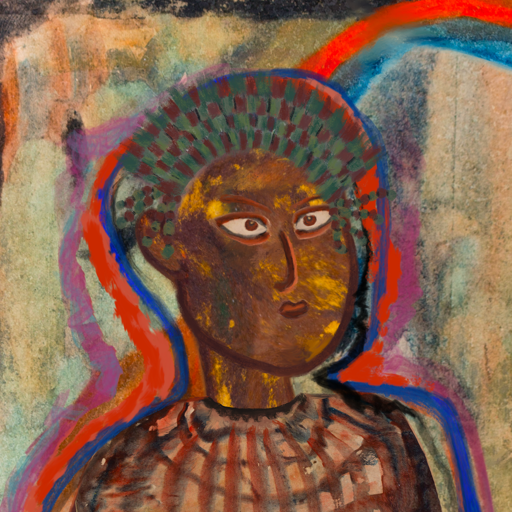
Background: Childish, Head And Neck Side: Comrade, Face Side: Roy_Bahadur, Bust: Orphan, Hair Side: Experience, Head Accessory: After_Raid_Crown, Second Necklace: Blank, Necklace: Blank, Baby: Blank